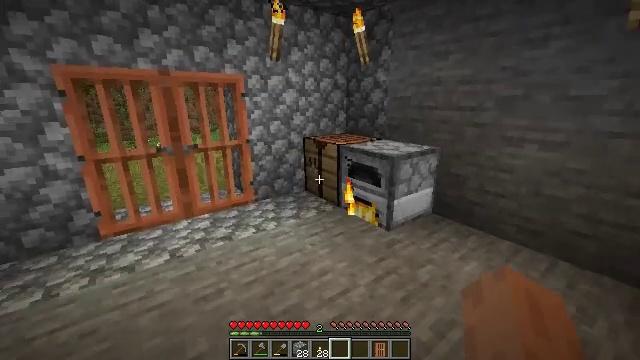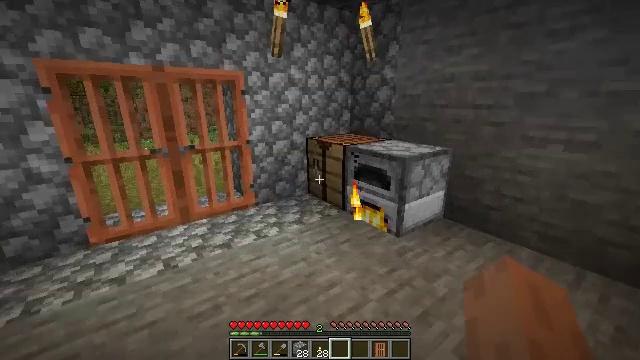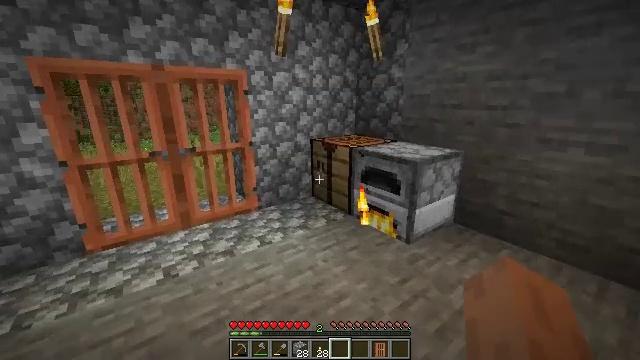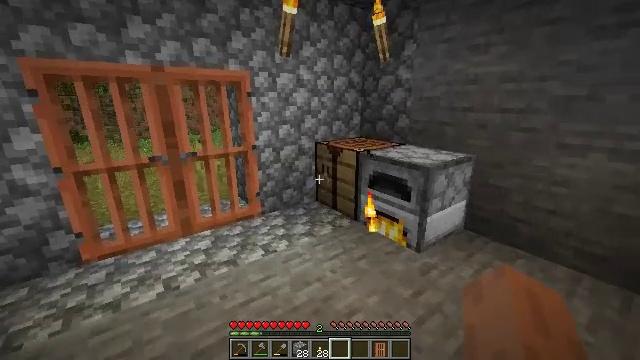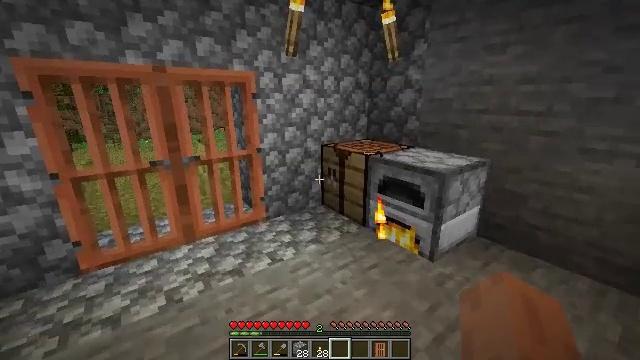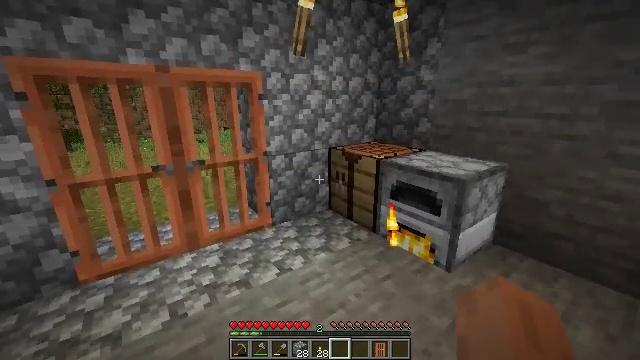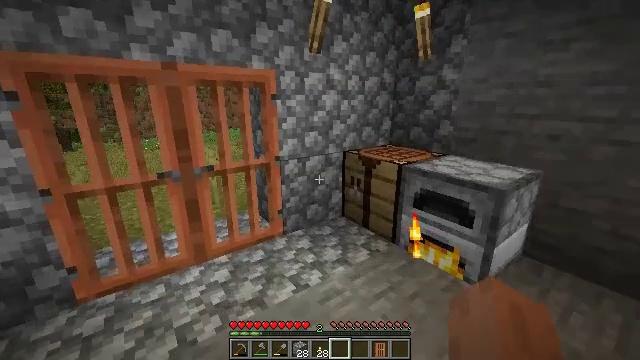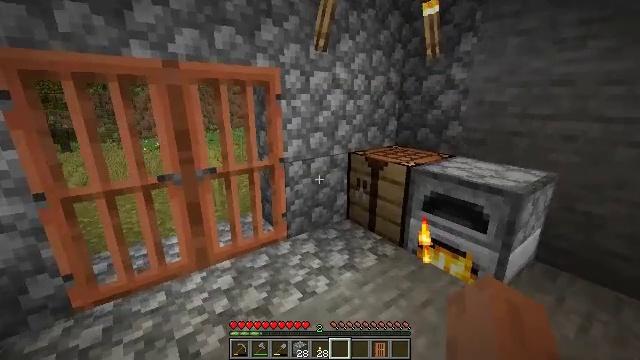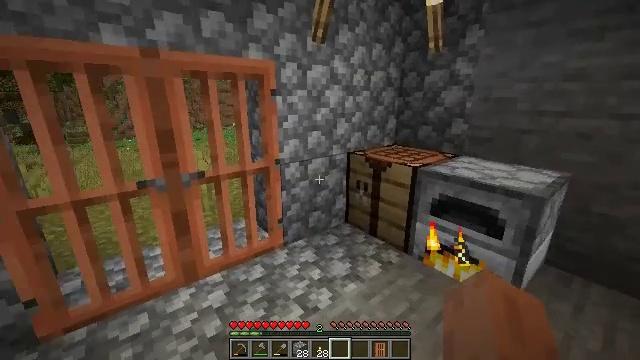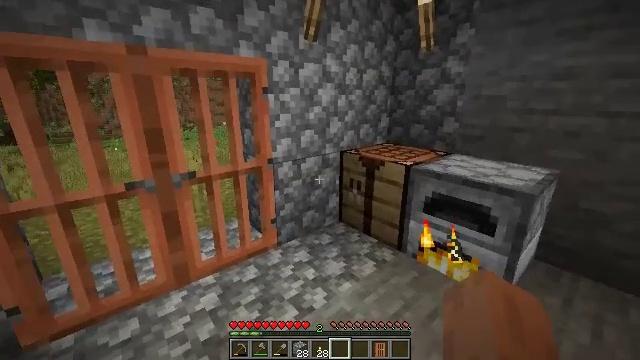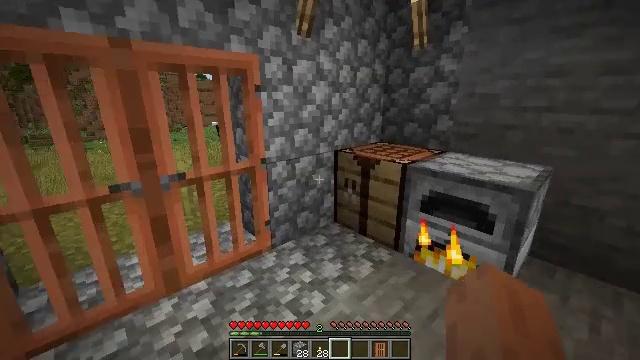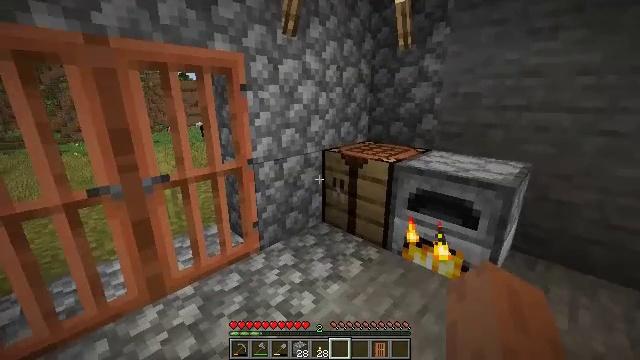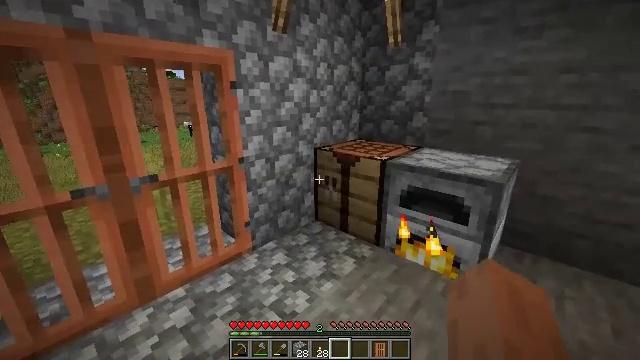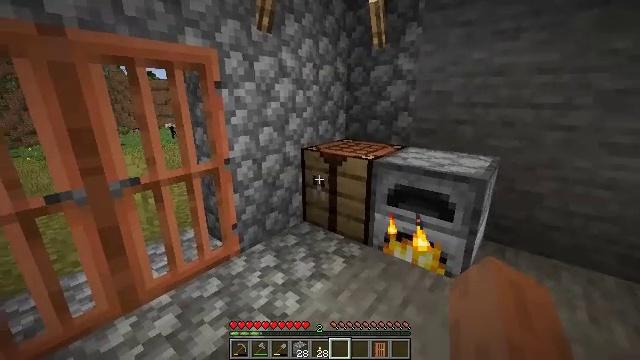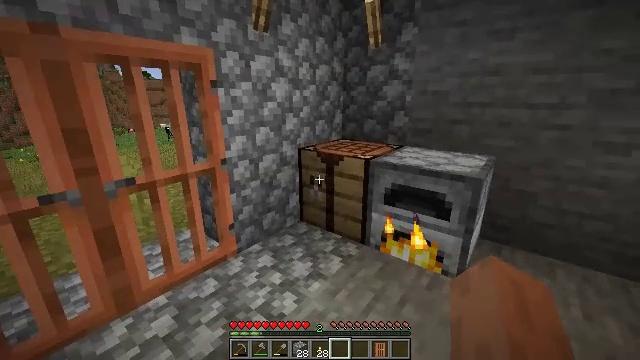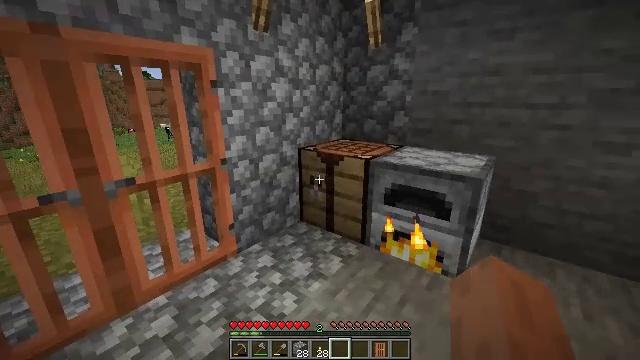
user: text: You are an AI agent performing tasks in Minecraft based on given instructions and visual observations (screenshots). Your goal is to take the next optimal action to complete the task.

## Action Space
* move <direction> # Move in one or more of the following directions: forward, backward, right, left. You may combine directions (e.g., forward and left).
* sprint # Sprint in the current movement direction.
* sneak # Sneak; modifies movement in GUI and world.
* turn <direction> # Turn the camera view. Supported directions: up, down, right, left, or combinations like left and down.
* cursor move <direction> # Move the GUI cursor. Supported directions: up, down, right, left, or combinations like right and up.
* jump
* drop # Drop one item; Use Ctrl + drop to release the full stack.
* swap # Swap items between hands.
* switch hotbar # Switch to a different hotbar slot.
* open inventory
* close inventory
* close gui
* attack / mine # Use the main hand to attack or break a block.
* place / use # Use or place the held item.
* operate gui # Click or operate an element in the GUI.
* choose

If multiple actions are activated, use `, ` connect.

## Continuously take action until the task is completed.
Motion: motion action
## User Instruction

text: Interact with the crafting table for an acacia fence.
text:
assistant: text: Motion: move forward and move left
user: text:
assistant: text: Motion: move forward and move left
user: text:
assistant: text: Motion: move forward and move left
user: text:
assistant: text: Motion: move forward and move left
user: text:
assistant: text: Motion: move forward and move left
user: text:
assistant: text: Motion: move forward and move left
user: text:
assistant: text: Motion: move forward
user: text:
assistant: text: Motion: turn right
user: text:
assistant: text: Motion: turn right
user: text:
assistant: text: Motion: turn right
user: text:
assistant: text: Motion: turn right
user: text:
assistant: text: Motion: turn right
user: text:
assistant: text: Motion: turn right
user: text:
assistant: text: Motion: no_op
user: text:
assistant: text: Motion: use / place
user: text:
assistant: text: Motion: use / place
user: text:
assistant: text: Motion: use / place
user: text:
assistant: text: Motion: turn right and up
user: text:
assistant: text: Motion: no_op
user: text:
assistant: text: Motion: open gui
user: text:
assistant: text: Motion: no_op
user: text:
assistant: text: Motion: no_op
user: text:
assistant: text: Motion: no_op
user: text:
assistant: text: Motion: no_op
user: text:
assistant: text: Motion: cursor move left
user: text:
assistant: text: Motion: cursor move left
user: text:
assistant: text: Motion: cursor move left
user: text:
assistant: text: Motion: cursor move left
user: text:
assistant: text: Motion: cursor move left
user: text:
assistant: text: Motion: cursor move left